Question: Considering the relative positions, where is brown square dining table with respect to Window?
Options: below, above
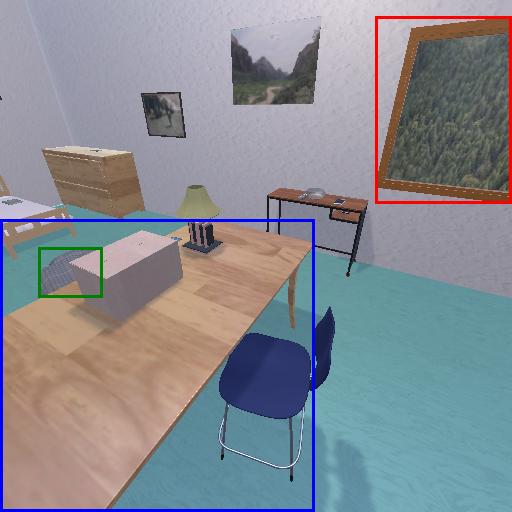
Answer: below